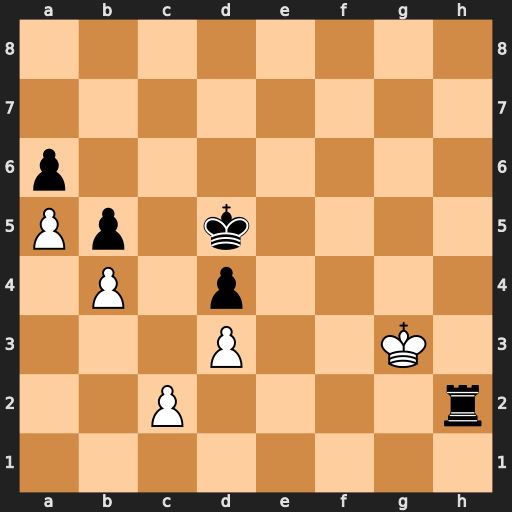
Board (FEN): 8/8/p7/Pp1k4/1P1p4/3P2K1/2P4r/8
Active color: w
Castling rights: -
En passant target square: -
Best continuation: Kxh2 Ke6 Kg3 Ke5 Kg4